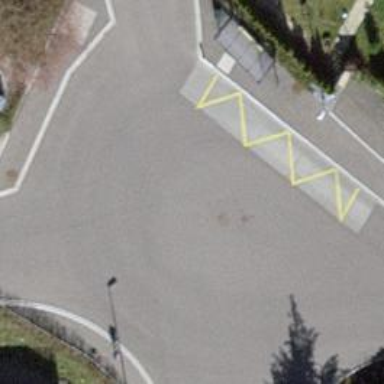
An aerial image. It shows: Public transport stop position.